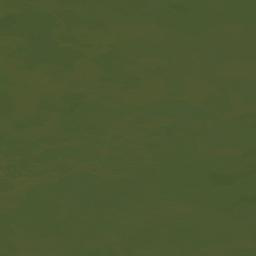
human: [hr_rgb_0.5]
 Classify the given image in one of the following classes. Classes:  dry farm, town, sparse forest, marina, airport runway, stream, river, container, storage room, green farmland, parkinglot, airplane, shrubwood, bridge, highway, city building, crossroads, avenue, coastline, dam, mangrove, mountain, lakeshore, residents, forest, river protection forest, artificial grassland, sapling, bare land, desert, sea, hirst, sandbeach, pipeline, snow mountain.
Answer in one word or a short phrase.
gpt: sea